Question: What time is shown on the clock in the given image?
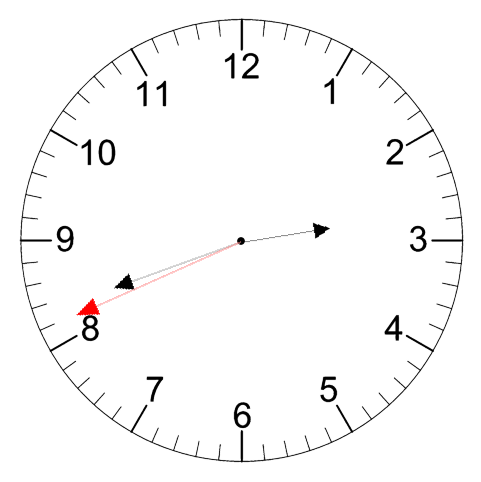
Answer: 02:41:41